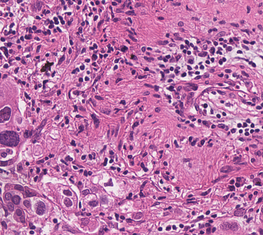
Tumor epithelial tissue: yes
Tumor-associated stroma tissue: yes
Normal tissue: no